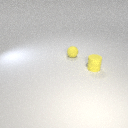
small yellow rubber cylinder to the right of small yellow rubber sphere